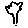
Label: tree